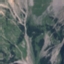
Land use / land cover class: HerbaceousVegetation